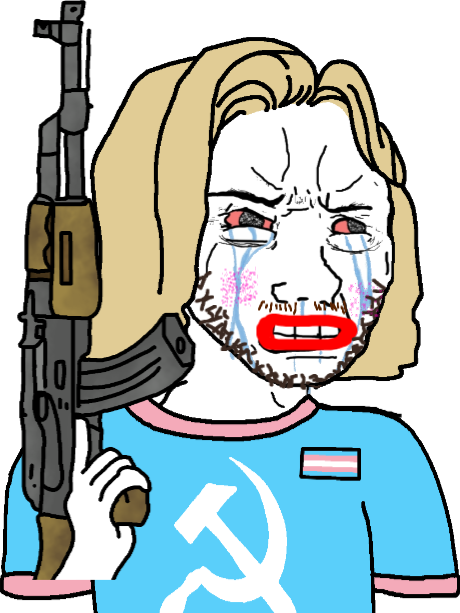
Label: 5_Crying_Wojak